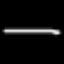
Label: octagon